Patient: sex M, age 52
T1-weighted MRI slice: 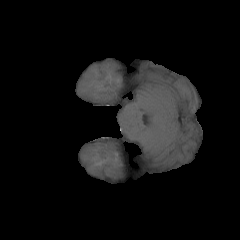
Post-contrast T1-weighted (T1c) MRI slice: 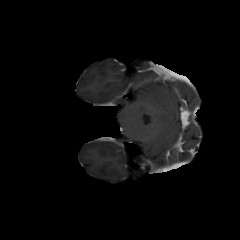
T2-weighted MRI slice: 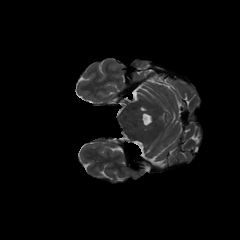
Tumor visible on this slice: no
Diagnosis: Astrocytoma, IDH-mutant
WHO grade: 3